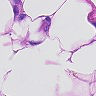
Metastatic tissue present: yes